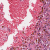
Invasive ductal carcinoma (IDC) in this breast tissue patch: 0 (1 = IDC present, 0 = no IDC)